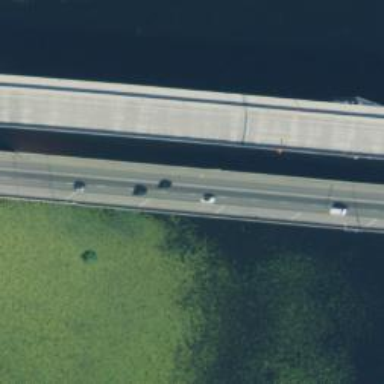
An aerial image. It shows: Historic motorway bridge.